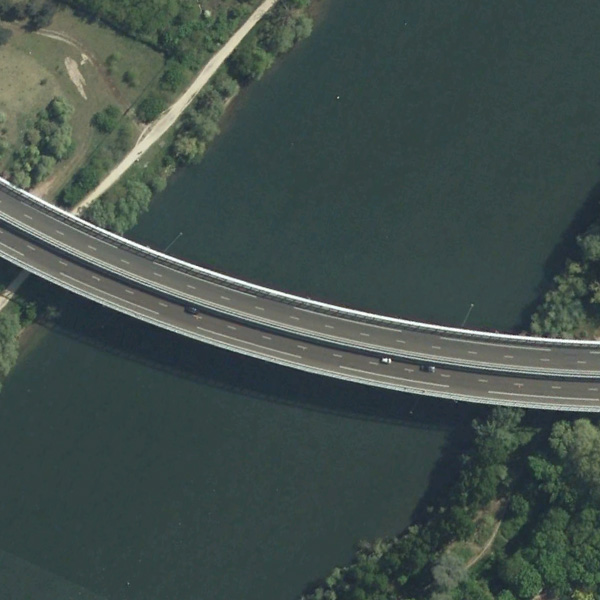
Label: Bridge